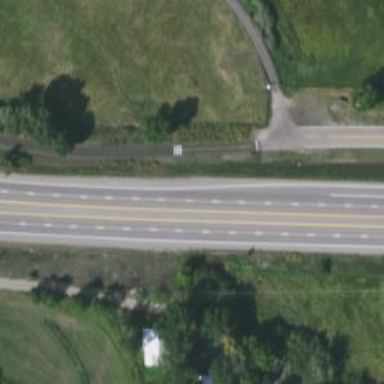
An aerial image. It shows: Trunk highway with asphalt surface and grade 1 track type.